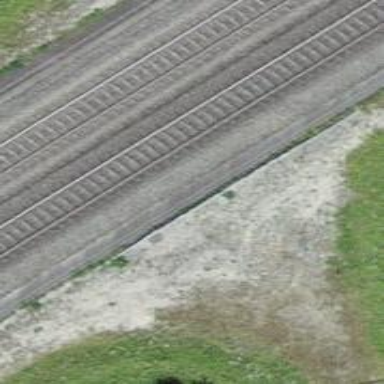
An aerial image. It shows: Well-maintained track road with grade 1 tracktype.